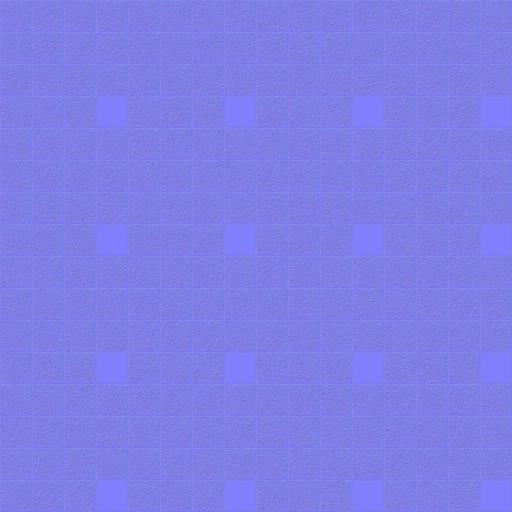
ceiling office